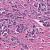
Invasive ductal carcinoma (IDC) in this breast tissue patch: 0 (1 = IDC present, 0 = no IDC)